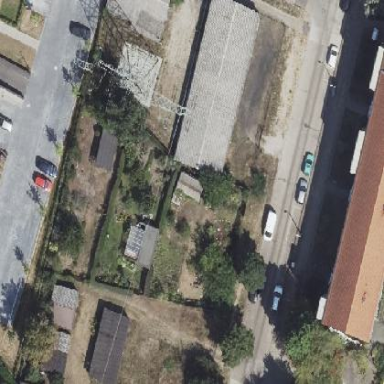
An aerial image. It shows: Garages as the designated land use.